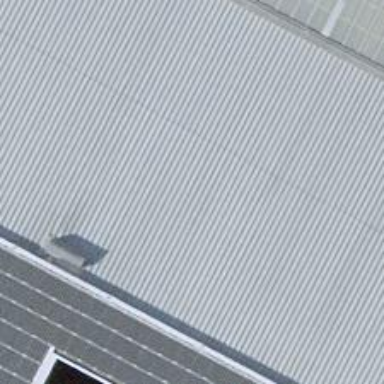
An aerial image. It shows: Clothing store.